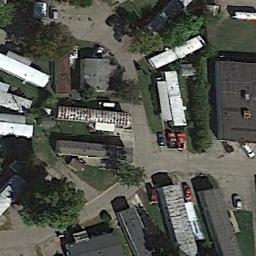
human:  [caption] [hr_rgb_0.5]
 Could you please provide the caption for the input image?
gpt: There are many cars in the mobile home park .

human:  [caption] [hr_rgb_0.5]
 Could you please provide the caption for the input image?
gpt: The mobile home park has some dense mobile homes .

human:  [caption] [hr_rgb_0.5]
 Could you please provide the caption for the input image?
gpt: The mobile home park is on the grass next to some trees and road .

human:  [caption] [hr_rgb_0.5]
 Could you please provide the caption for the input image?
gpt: A wood is next to the mobile home park .

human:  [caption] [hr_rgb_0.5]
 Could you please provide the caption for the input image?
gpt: There are some buildings and green trees in the mobile home park .